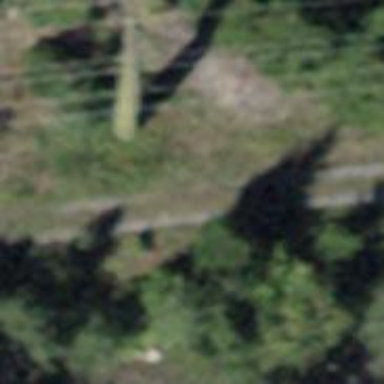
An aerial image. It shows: Power pole.